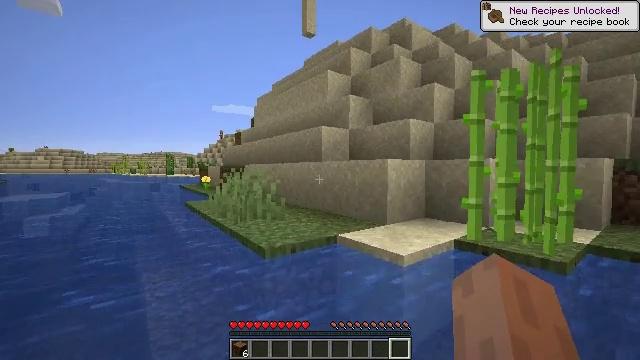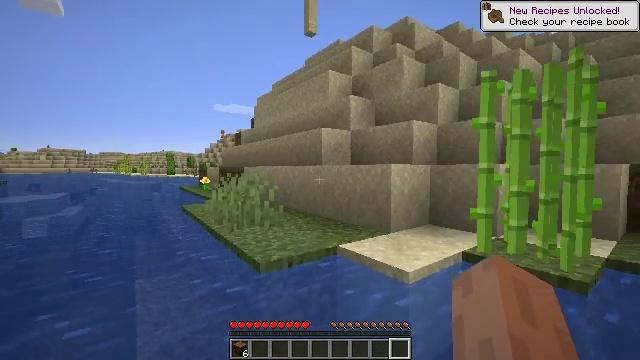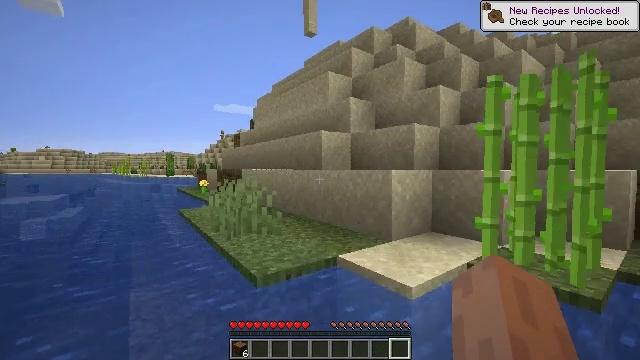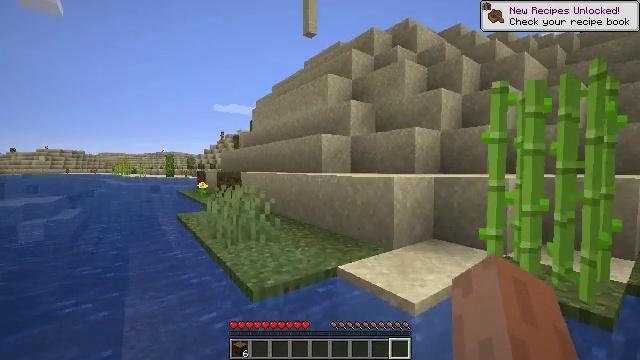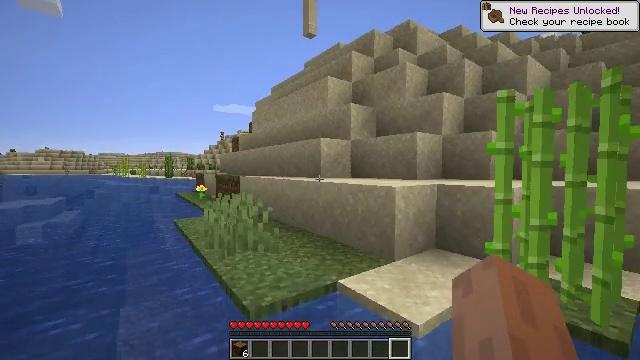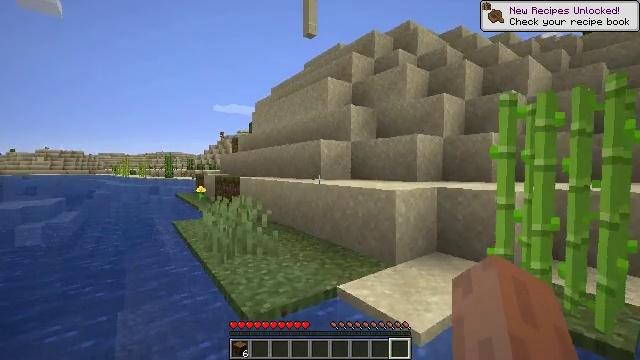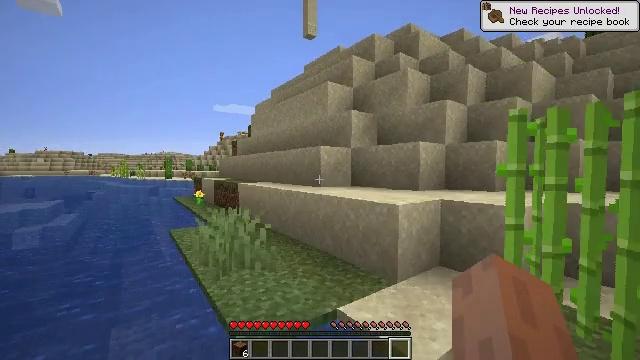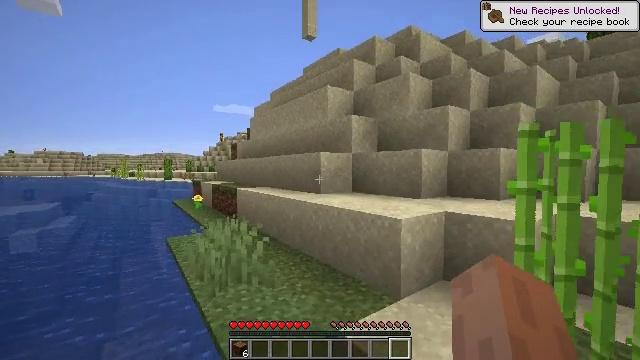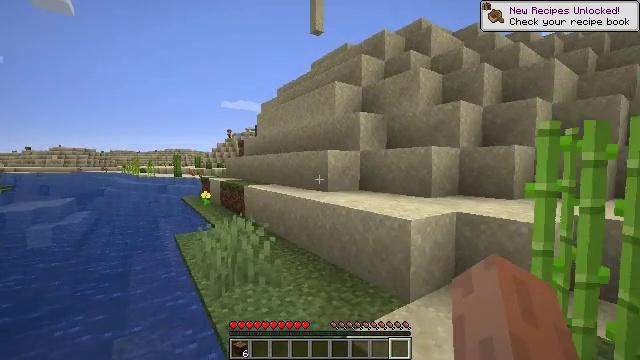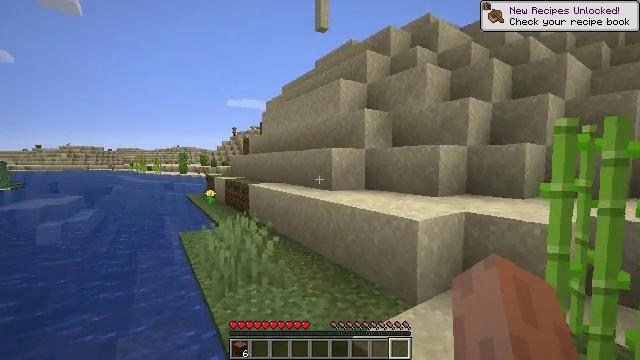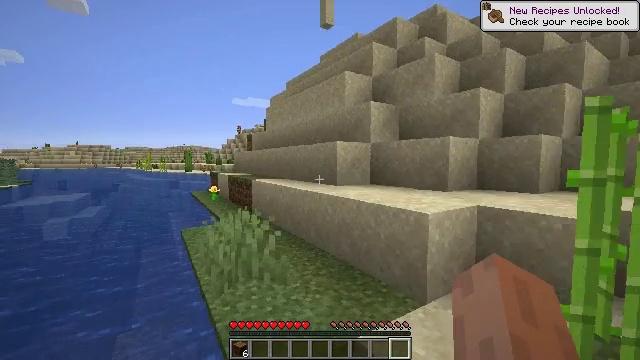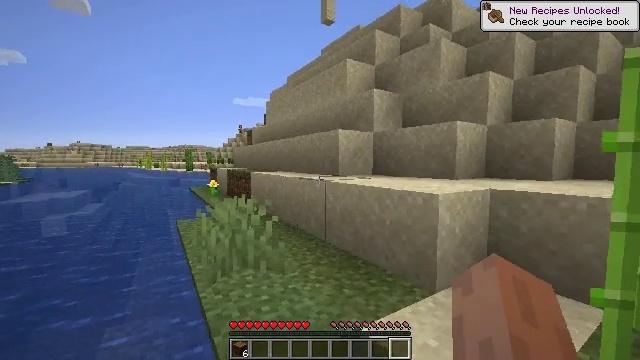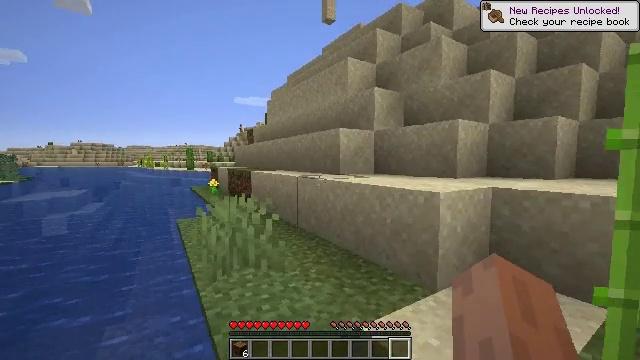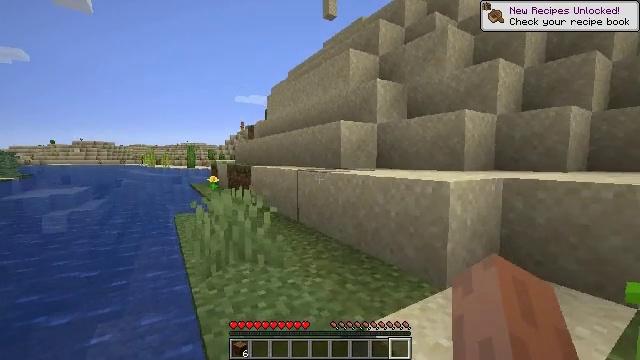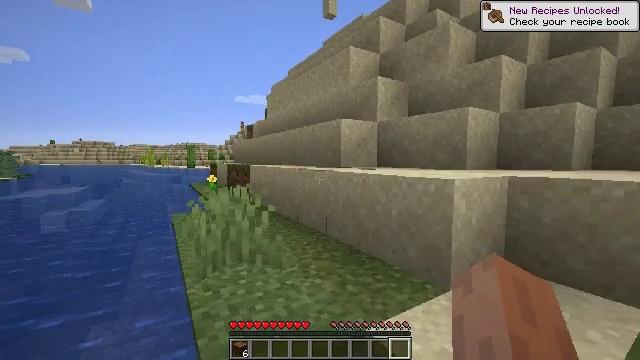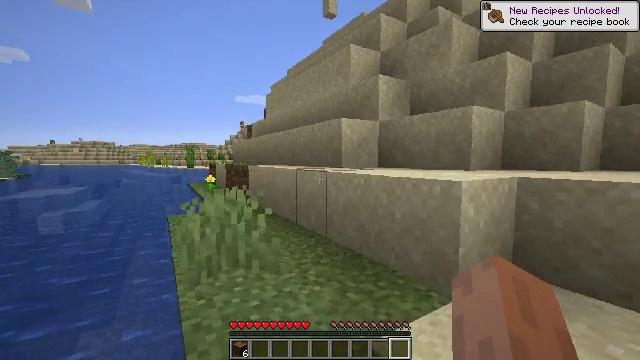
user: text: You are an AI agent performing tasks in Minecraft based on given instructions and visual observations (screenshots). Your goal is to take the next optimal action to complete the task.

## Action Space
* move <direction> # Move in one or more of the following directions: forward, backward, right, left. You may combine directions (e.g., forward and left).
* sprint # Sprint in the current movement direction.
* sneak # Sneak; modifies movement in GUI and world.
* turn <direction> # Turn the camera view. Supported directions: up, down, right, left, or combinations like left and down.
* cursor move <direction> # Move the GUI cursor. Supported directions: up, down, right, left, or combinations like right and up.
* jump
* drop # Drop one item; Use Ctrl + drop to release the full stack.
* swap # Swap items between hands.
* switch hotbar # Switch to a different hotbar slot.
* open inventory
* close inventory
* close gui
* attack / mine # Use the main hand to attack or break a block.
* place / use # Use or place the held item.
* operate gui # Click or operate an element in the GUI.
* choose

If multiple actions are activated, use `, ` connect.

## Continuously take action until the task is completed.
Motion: motion action
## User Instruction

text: Mine cactus from the desert.
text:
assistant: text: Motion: move forward, jump
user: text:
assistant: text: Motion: move forward, jump
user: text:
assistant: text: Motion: move forward, jump
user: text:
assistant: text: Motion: move forward, jump
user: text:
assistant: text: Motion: move forward, jump
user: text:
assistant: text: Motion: move forward, jump
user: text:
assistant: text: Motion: move forward, jump
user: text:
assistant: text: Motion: move forward, turn left, jump
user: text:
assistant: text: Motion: move forward, turn left, jump
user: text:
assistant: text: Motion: move forward, turn left, jump
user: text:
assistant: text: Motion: move forward, jump
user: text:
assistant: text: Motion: move forward, jump
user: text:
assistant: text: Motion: move forward, jump
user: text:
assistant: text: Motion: move forward, jump
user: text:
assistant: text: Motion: move forward, jump
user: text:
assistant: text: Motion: move forward, jump
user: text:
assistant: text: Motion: move forward, jump
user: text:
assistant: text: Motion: move forward, jump
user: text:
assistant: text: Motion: move forward, jump
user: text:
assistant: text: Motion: move forward and move right, turn left, jump
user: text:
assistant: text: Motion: move forward and move right, turn left and down, jump
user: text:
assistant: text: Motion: move forward and move right, turn left and down, jump
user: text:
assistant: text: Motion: move forward and move right, turn left, jump
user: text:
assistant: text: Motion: move forward and move right, turn left, jump
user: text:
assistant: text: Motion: move forward and move right, jump
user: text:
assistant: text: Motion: move forward and move right, turn left, jump
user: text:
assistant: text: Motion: move right, turn left, jump
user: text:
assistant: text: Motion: move right, turn left, jump
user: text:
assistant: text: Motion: move right, turn left, jump
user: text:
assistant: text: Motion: move right, turn left, jump